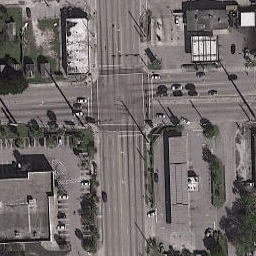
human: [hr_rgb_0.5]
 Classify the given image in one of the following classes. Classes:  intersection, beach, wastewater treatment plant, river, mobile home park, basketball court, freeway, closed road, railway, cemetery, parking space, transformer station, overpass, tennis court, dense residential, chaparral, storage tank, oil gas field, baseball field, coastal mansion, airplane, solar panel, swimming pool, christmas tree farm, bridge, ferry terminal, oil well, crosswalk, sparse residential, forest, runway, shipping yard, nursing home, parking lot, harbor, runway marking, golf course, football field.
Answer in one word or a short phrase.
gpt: intersection